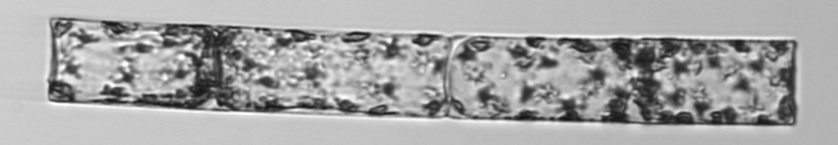
Label: Guinardia_flaccida